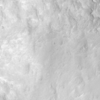
Label: not_dusty